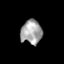
Tissue: skin
Cell type: Epithelial cells
Senescence score: 0.2615
Nuclear area (px): 497
Mean DAPI intensity: 162.972